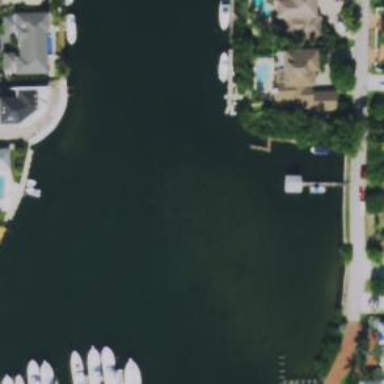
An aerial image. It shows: Dock located along the waterway.